Interaction volume radius: 5 \u00c5
Interaction volume height: 15 \u00c5
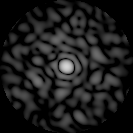
Disorder parameter: 0.855